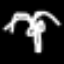
Label: palm tree